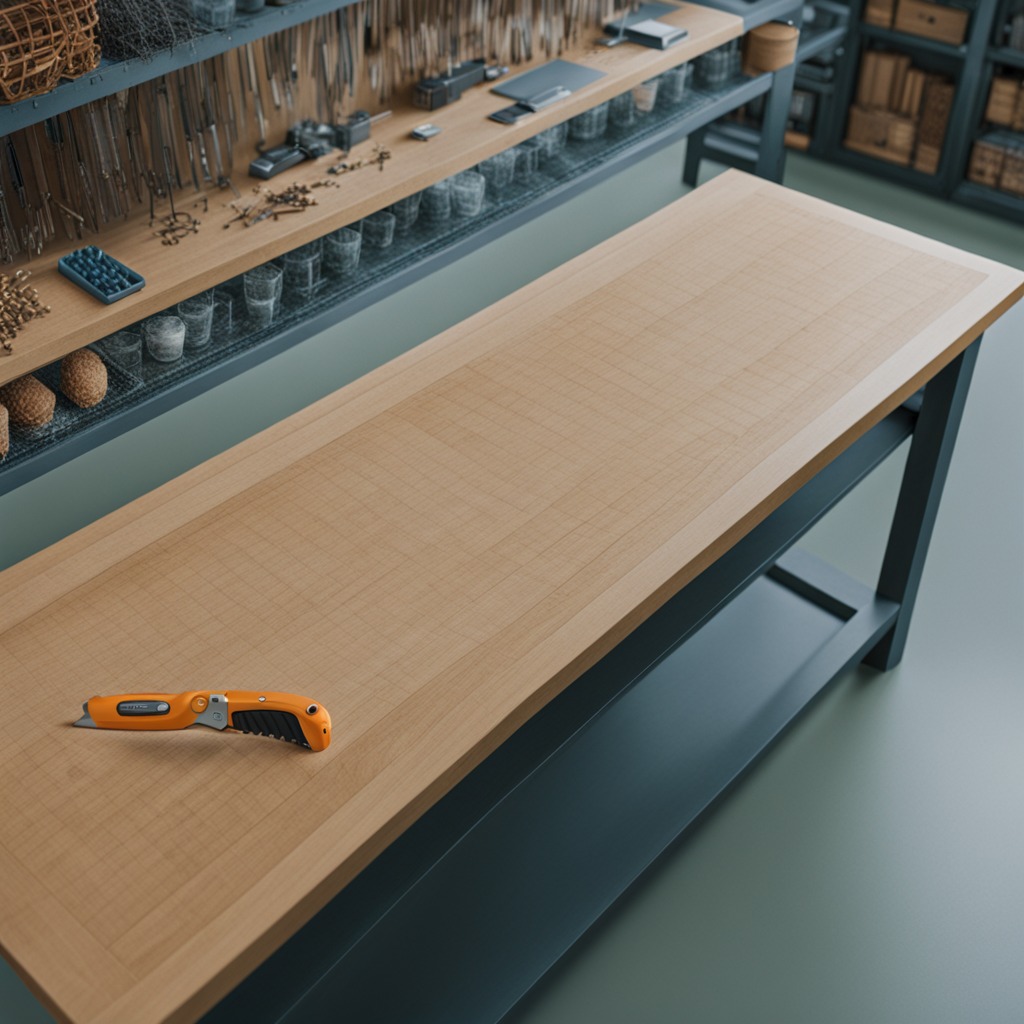
A utility knife lying on the workbench inside a coastal fishing gear workshop.